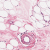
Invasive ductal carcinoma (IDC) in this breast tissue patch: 0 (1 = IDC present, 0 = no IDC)